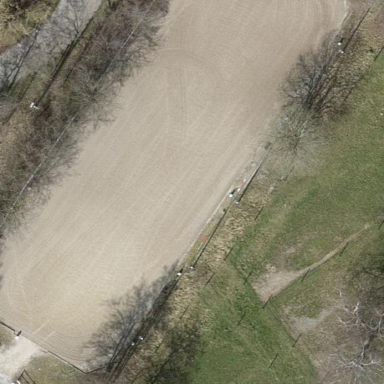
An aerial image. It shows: Equestrian sports pitch with sandy surface for leisure land activities.